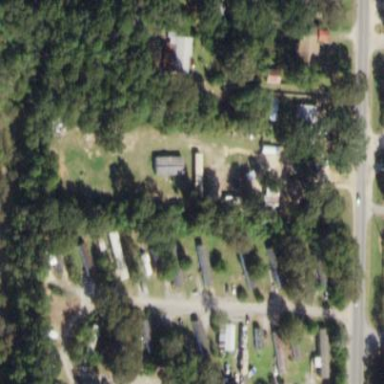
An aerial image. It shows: Residential area known as trailer park.